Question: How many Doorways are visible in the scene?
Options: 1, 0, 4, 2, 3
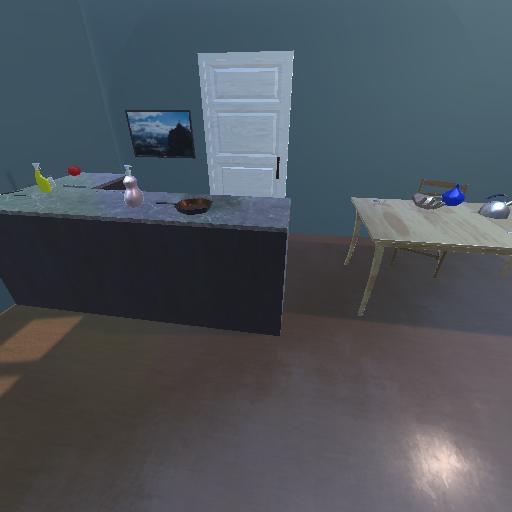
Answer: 1